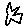
Label: star